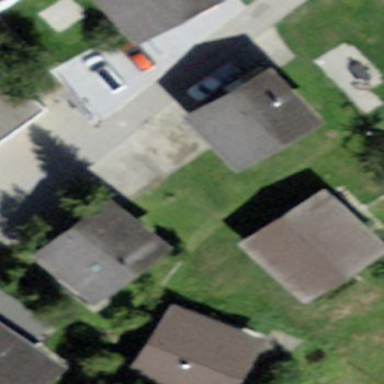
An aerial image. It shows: Simple and straightforward house.